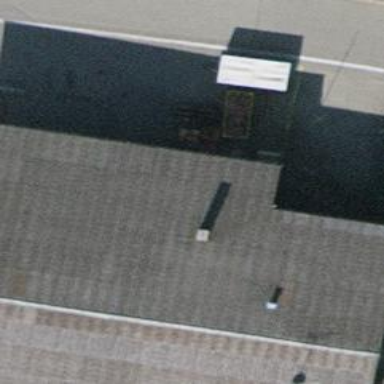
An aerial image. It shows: Detached building with tile roof.